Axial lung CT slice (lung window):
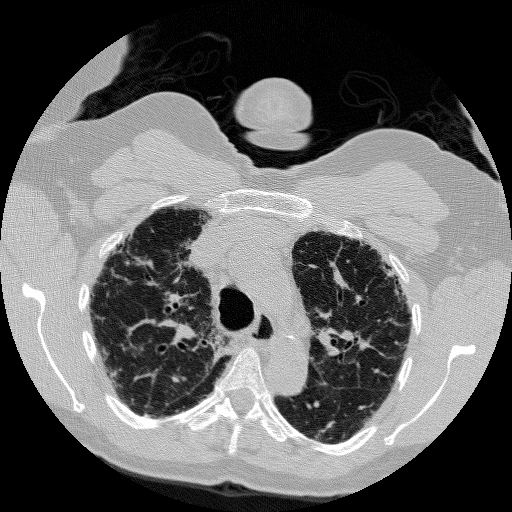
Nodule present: no